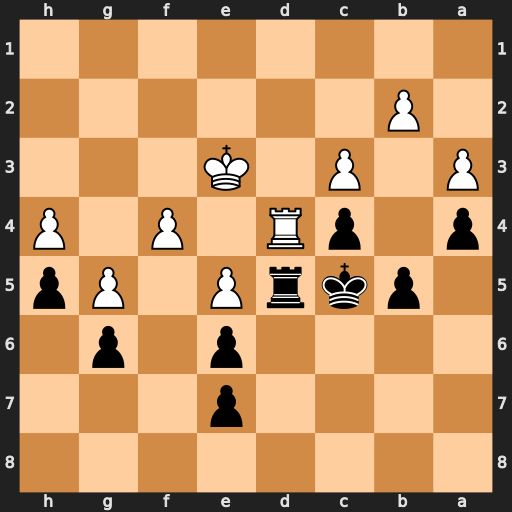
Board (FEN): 8/4p3/4p1p1/1pkrP1Pp/p1pR1P1P/P1P1K3/1P6/8
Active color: b
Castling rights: -
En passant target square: -
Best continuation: Rxd4 cxd4+ Kd5